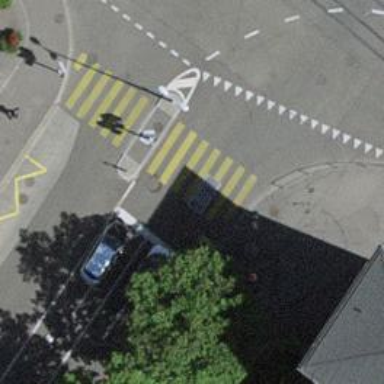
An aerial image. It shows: Tertiary road with asphalt surface. The road has designated cycle lane on the left.